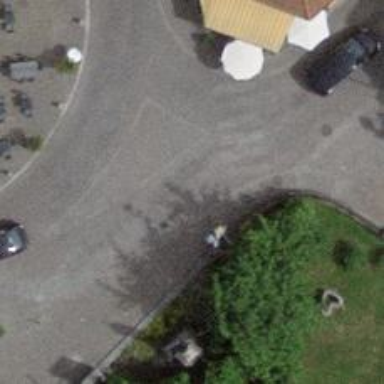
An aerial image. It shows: Post box is visible.